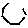
Label: hexagon